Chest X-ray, PA view. Patient: 57 years old, sex M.
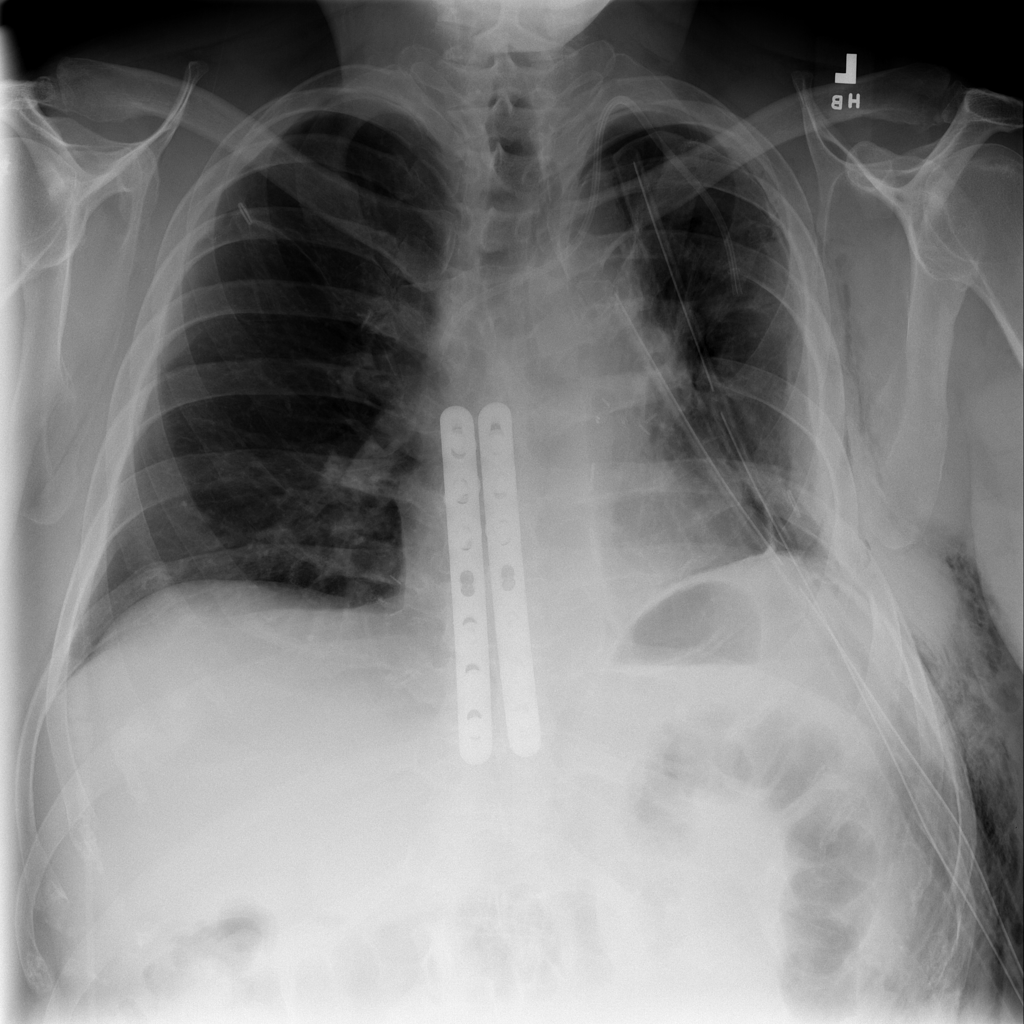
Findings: Emphysema, Pneumothorax